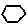
Label: hexagon